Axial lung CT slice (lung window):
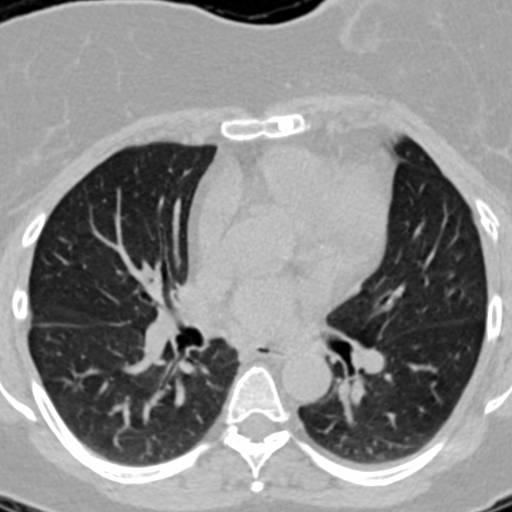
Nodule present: no